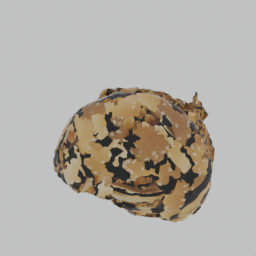
Label: nature